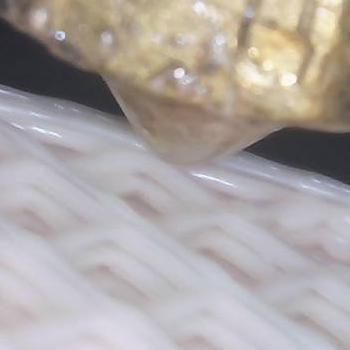
Flow rate: 33%